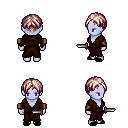
a pixel art fantasy rpg character, female body template, dark elf, purple skin, brown robe, white pants, white blonde parted hairstyle, leather bracers, black slippers, dagger, four views (front, back, left, right), 2x2 character sprite sheet, small pixel art, hard edges, no anti-aliasing